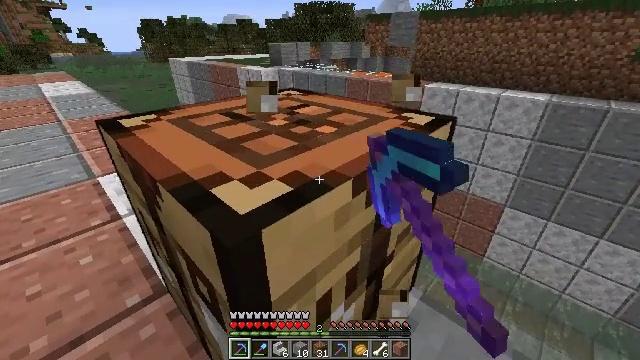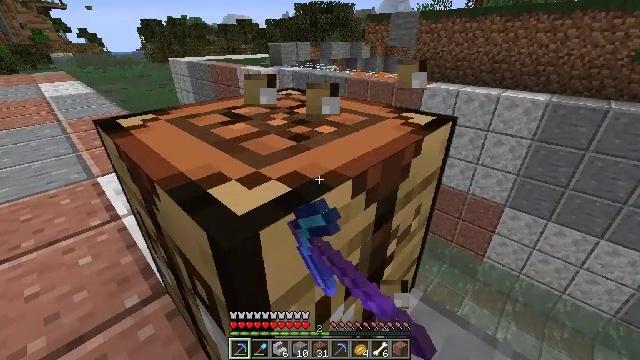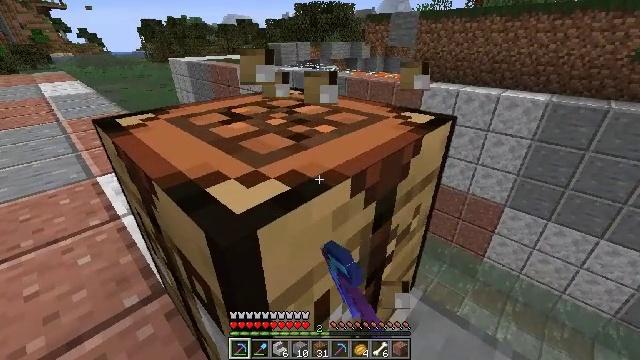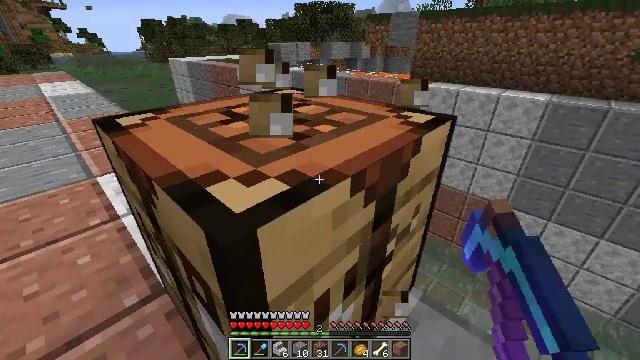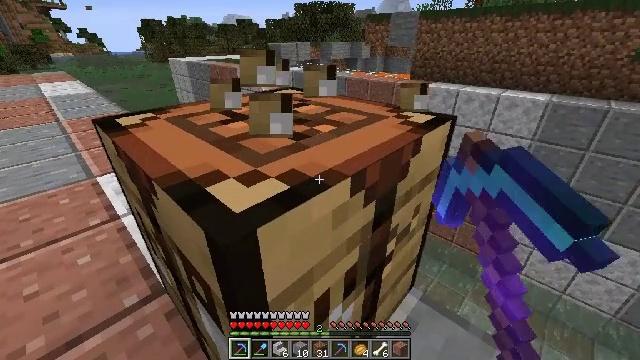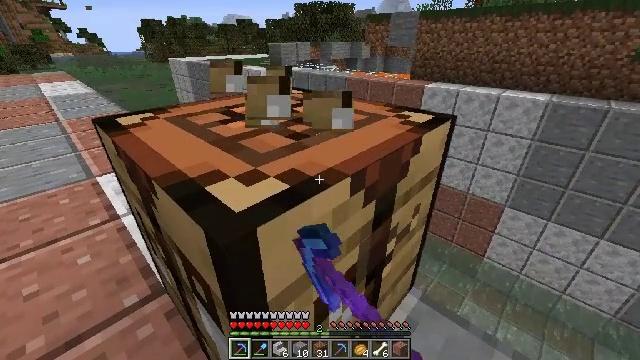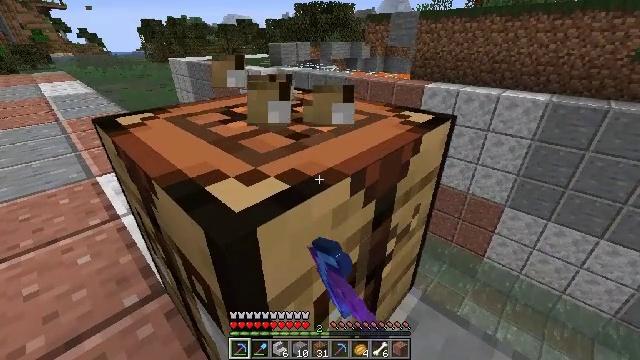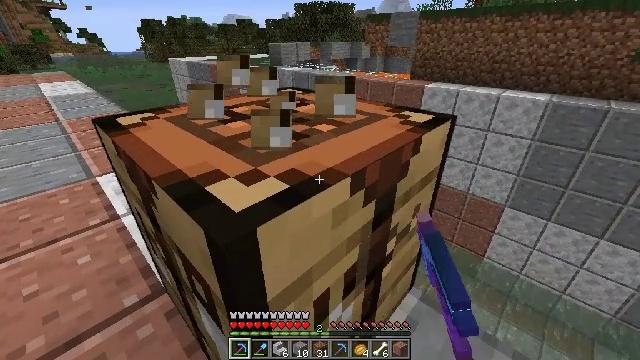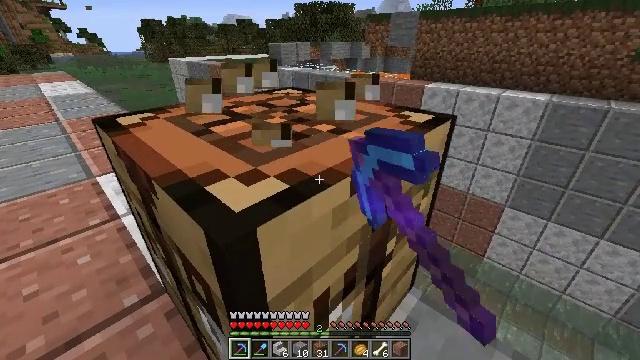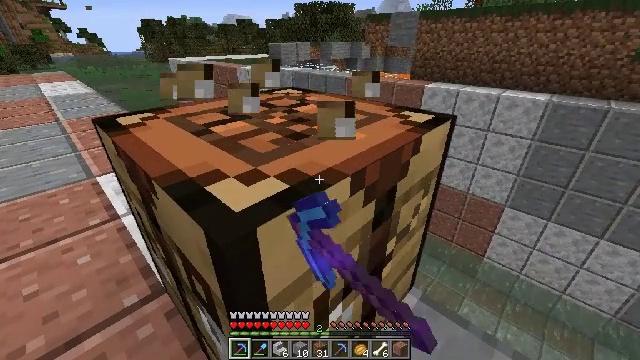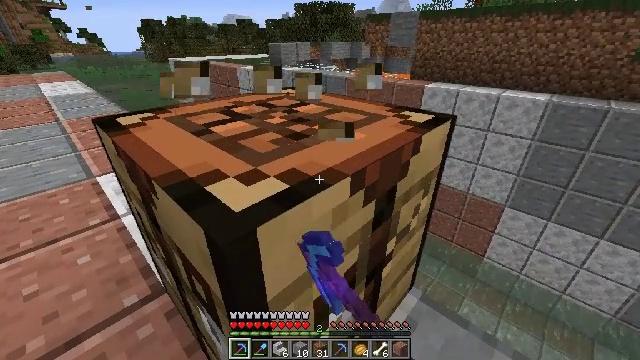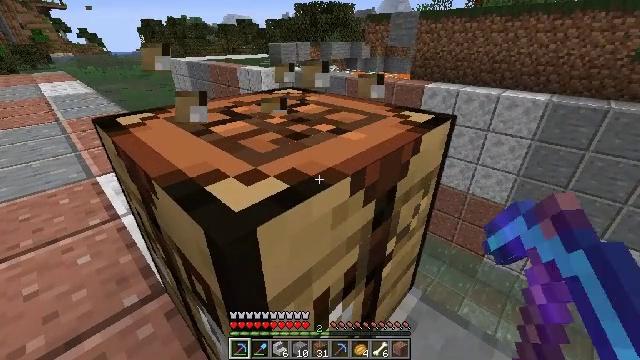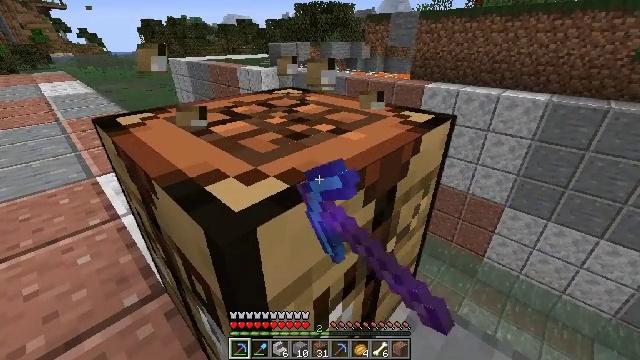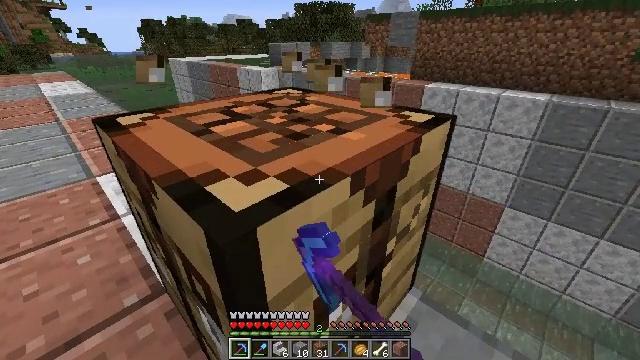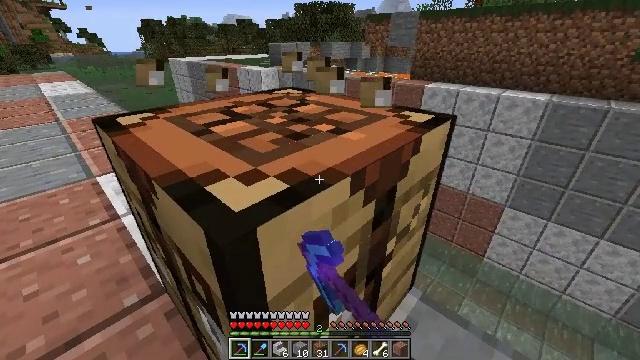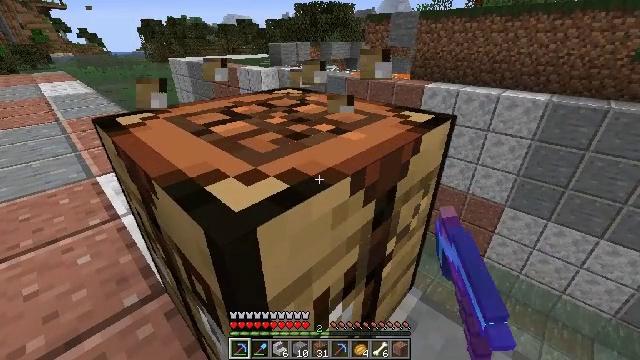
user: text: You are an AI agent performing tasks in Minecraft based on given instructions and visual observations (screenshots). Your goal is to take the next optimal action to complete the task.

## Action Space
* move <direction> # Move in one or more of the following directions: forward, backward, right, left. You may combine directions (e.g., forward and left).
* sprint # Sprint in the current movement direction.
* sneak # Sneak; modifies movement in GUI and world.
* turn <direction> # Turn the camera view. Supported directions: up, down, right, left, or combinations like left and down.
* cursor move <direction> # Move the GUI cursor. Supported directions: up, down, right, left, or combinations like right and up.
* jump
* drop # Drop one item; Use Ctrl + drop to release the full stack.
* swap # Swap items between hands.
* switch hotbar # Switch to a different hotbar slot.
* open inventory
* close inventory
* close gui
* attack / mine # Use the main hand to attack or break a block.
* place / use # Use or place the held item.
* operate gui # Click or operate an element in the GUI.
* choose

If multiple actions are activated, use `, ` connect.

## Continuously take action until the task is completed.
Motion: motion action
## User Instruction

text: Get the crafting table into the inventory.
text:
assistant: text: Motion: sneak, attack / mine
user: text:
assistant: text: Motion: sneak, attack / mine
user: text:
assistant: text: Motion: sneak, attack / mine
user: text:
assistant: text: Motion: sneak, attack / mine
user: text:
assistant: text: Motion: sneak, attack / mine
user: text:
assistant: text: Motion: sneak, attack / mine
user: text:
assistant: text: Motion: sneak, attack / mine
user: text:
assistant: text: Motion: sneak, attack / mine
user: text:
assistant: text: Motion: sneak, attack / mine
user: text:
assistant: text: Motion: sneak, attack / mine
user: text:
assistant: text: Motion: sneak, attack / mine
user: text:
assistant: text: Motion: sneak, attack / mine
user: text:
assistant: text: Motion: sneak, attack / mine
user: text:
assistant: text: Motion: sneak, attack / mine
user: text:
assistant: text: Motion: sneak, attack / mine
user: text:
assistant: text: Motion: move forward, sneak, attack / mine
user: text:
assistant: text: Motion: move forward, sneak, attack / mine
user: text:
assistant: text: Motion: move forward, sneak, attack / mine
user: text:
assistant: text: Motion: sneak, attack / mine
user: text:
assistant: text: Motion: sneak, turn left, attack / mine
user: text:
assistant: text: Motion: sneak, attack / mine
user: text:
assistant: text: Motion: sneak, attack / mine
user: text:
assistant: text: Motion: sneak, attack / mine
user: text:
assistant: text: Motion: sneak, attack / mine
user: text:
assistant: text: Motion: sneak, attack / mine
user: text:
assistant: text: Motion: sneak, attack / mine
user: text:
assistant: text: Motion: sneak, turn left, attack / mine
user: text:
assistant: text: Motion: sneak, turn left and up, attack / mine
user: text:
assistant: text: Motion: sneak, turn left, attack / mine
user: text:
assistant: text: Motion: move forward, sneak, turn left, attack / mine